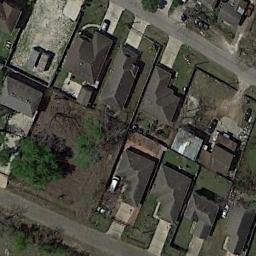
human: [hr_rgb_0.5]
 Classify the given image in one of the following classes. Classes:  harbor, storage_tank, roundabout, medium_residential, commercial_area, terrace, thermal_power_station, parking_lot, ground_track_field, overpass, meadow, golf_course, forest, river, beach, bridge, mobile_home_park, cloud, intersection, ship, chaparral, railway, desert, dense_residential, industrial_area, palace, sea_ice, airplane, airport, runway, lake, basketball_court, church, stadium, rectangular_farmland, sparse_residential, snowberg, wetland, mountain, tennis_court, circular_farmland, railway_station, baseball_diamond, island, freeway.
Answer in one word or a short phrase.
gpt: medium_residential